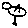
Label: bird